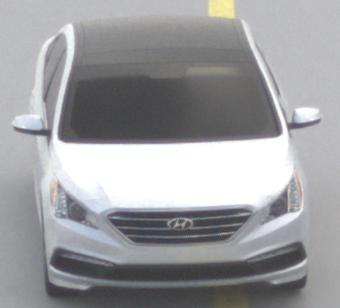
Make: Hyundai
Model: Sonata
Detailed model: Gen. 7
Model produced from: 2015
Model produced until: 2017
Doors: 4
Color: white
Road condition: dry road
Daytime: midday
Contrast: low contrast